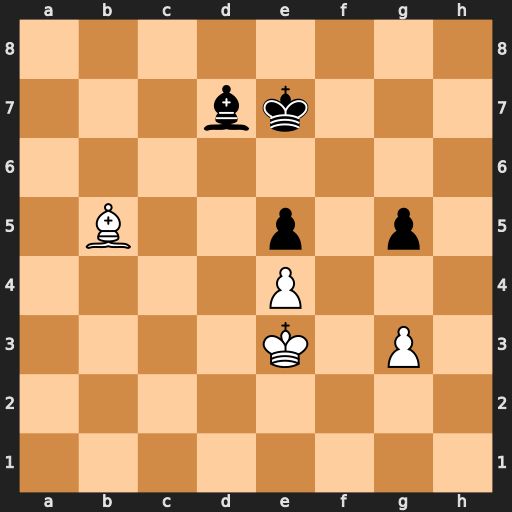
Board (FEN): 8/3bk3/8/1B2p1p1/4P3/4K1P1/8/8
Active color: w
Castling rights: -
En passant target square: -
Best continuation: Bxd7 Kxd7 Kf3 Ke6 Kg4